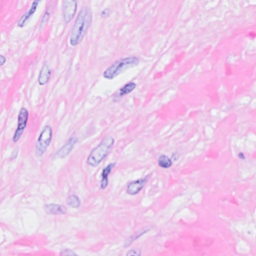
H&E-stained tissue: Breast